Field crop: maize
Growth stage: 2
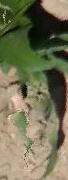
Species: maize